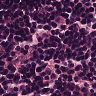
Metastatic tissue present: no